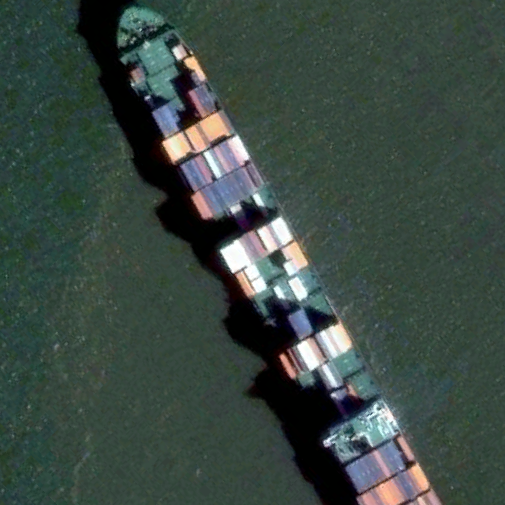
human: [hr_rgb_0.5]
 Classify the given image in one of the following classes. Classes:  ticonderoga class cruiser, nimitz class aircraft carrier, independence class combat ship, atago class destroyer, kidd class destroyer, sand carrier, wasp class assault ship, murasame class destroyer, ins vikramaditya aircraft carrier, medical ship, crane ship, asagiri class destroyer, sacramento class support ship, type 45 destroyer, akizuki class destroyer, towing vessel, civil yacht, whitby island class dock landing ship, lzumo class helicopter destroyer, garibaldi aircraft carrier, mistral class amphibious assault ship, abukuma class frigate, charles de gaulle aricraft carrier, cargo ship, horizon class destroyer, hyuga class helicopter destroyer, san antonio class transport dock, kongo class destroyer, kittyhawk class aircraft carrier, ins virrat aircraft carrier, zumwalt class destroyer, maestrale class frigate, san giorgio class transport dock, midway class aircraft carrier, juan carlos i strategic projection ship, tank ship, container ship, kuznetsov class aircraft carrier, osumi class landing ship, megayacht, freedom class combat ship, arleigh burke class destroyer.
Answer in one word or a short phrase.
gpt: Container ship